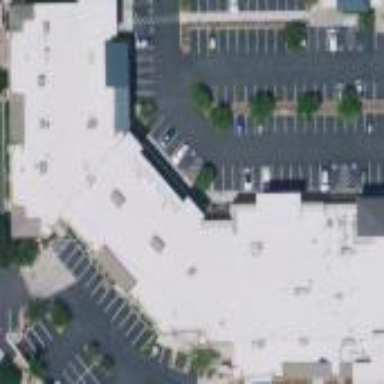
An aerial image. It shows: Retail building of commercial type.